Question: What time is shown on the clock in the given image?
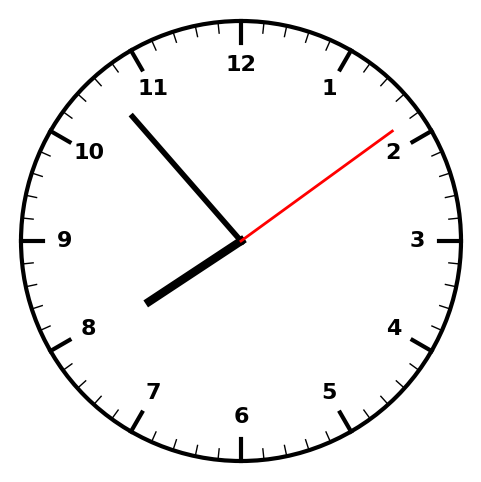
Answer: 07:53:09